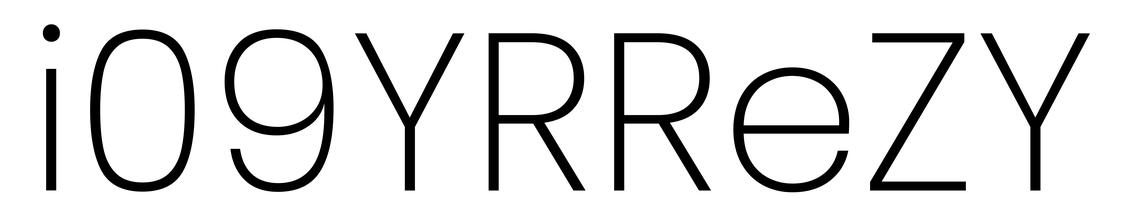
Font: Poppins-ExtraLight